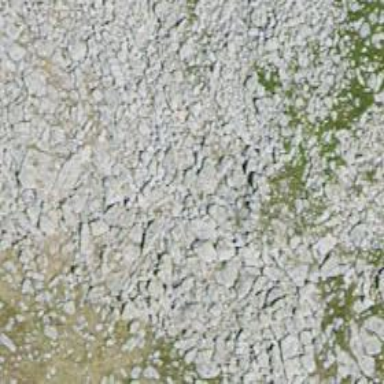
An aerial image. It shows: Rocky path.